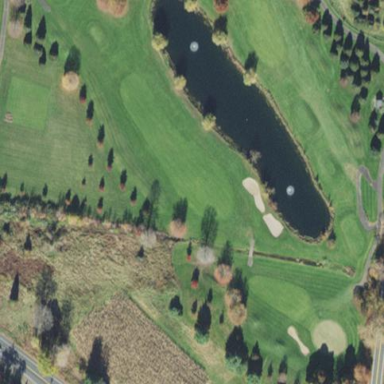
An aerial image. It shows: Scenic golf fairway.